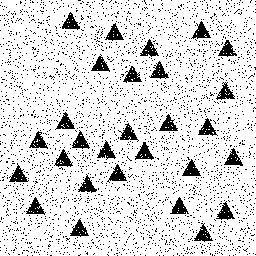
Squares: 0
Triangles: 28
Stars: 0
Total shapes: 28